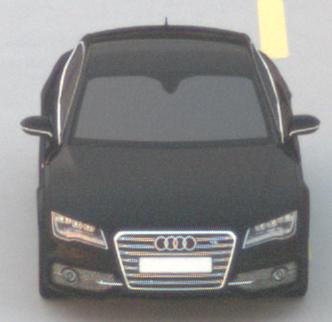
Make: Audi
Model: S7 Sportback cod
Detailed model: S7 (4G) Sportback
Model produced from: 2012/06
Model produced until: 2014/05
Doors: 5
Color: black
Road condition: dry road
Daytime: sunrise or sunset
Contrast: medium contrast